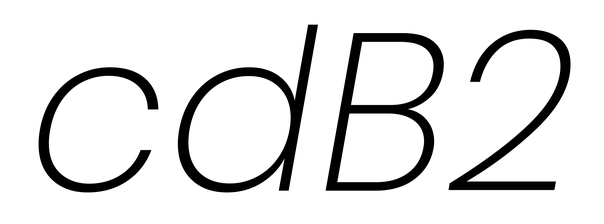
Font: Poppins-ExtraLightItalic